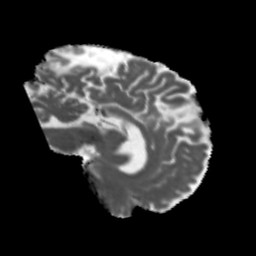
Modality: MD
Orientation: sagittal
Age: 43
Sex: male
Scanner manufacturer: siemens
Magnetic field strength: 3 T
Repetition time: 5.47 s
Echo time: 0.0854 s